Question: I've a simple question: i've developed a Vaadin (7.5.0) application, deployed on Tomcat (7).
When I check active sessions under tomcat management, I can't see anything under the "Guessed User name" column.

I've already tryied to set vaadin session variables, but with no success.
How can I set that username from Vaadin, so that tomcat read it?
Thanks so much
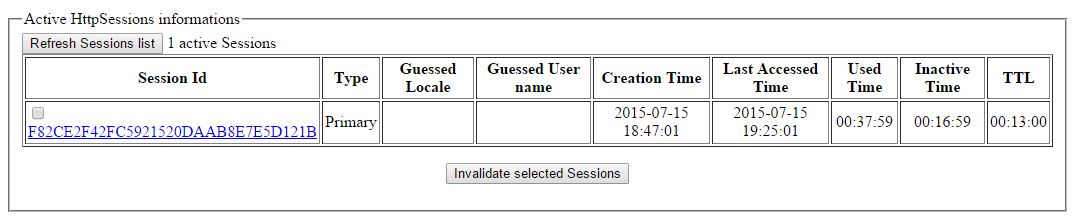
Answer: As suggested by Sascha Frinken, the solution is:
'''
VaadinService.getCurrentRequest().getWrappedSession().setAttribute("userName", "test-user");
'''